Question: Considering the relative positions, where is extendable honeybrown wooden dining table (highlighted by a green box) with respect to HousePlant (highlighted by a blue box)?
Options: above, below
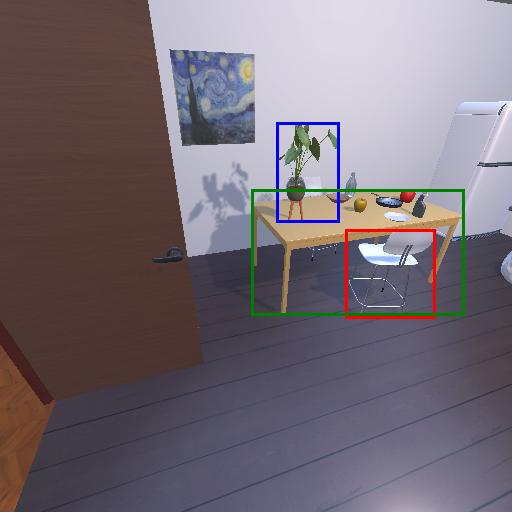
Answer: above